Field crop: tomato
Growth stage: 1
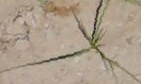
Species: cyperus